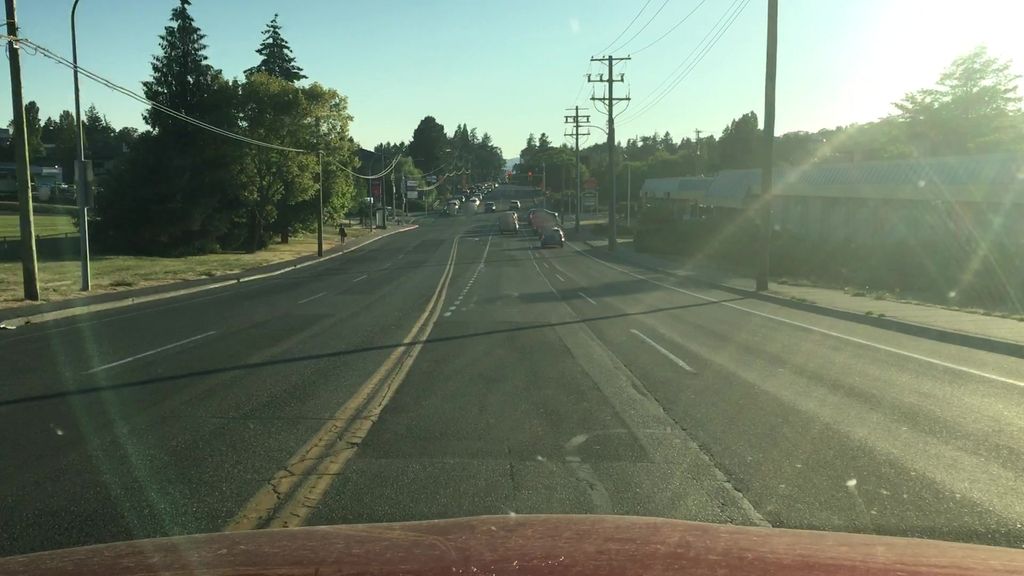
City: victoria